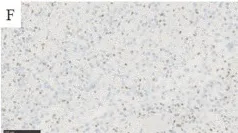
Histopathology findings.INI1 (SMARCB1).
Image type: pathology (immunostaining)